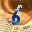
Label: 6